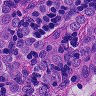
Metastatic tissue present: yes